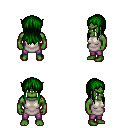
a pixel art fantasy rpg character, male body template, orc, green skin, white tunic, magenta pants, green unkempt hairstyle, four views (front, back, left, right), 2x2 character sprite sheet, small pixel art, hard edges, no anti-aliasing